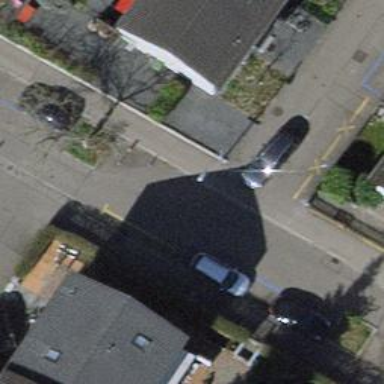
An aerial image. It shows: Living street with asphalt surface and sidewalks on both sides.